Field crop: maize
Growth stage: 1
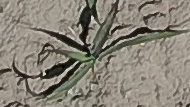
Species: sorghum